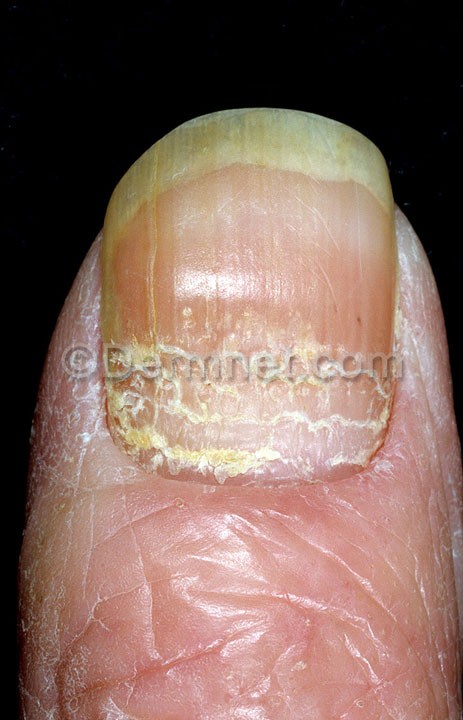
Disease: Nail Fungus and other Nail Disease